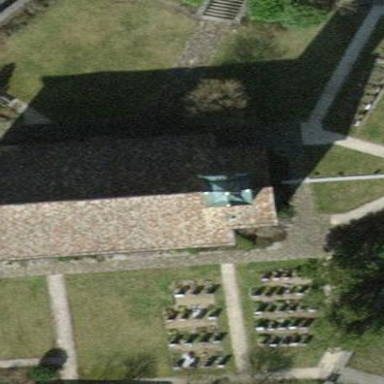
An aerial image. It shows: Church which is place of worship.